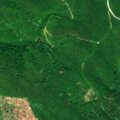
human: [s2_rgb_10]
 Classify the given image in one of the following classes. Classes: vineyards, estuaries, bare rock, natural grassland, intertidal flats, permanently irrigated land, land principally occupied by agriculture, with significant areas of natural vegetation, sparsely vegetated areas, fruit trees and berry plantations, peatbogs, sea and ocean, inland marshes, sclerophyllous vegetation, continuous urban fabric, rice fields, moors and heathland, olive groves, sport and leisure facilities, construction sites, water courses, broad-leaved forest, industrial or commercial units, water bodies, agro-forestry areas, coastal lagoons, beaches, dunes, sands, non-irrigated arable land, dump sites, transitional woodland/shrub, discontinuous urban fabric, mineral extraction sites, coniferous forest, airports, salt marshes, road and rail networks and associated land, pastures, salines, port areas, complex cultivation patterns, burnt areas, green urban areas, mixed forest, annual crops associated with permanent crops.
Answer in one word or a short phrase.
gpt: broad-leaved forest